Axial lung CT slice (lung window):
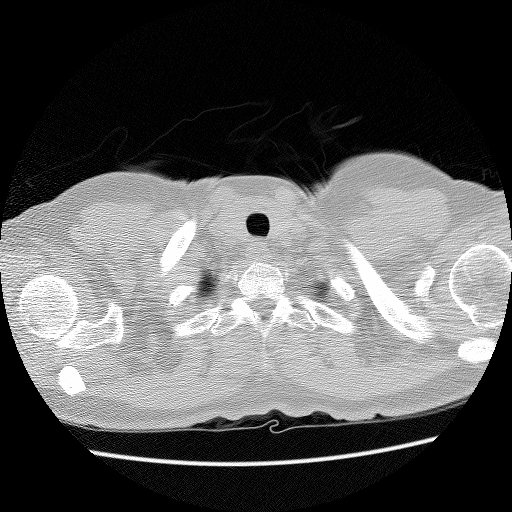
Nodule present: no